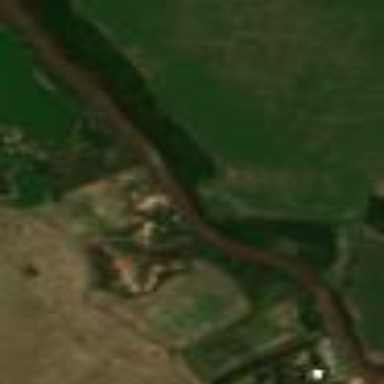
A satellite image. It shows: River flowing through natural landscape.